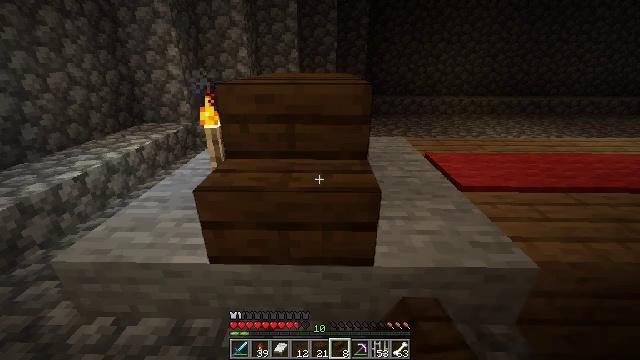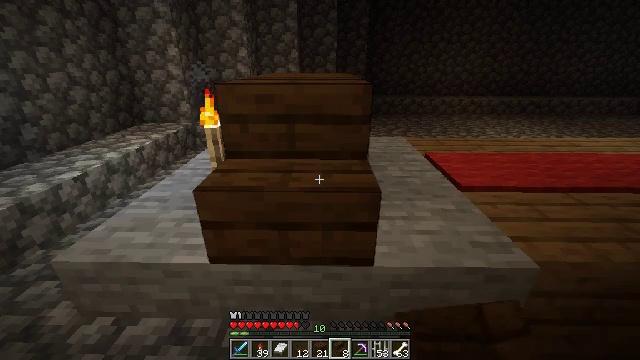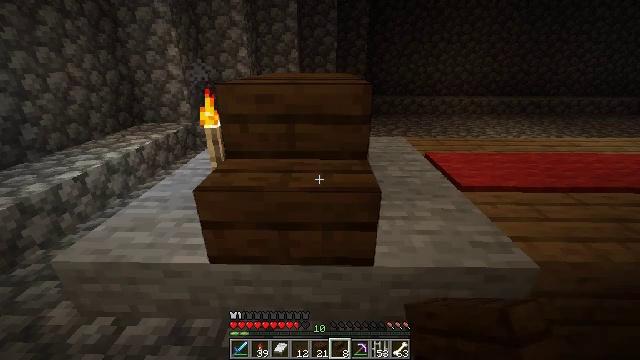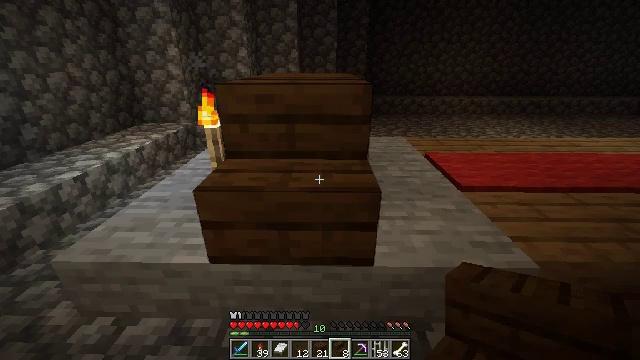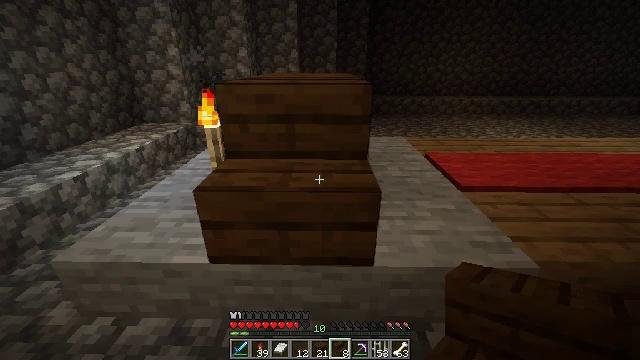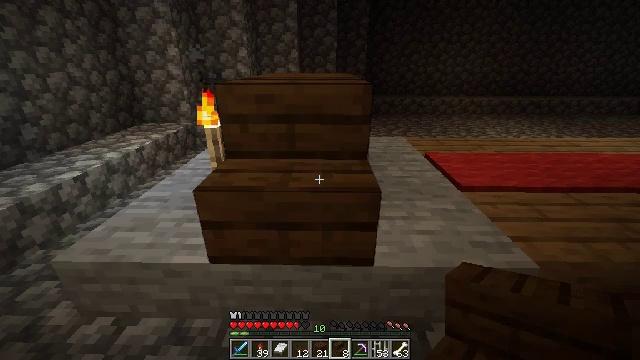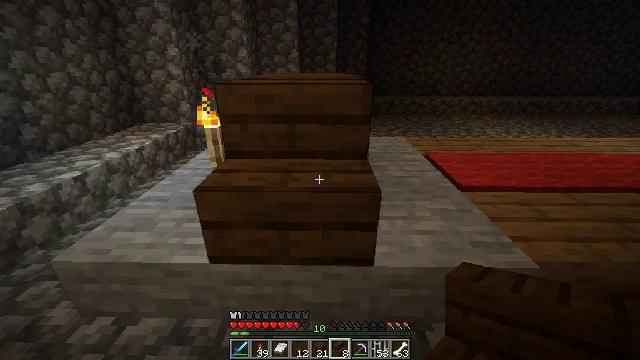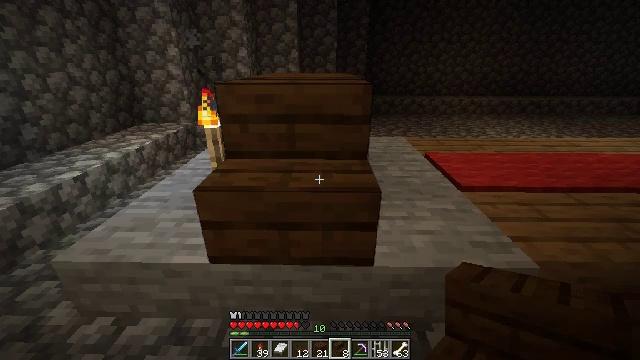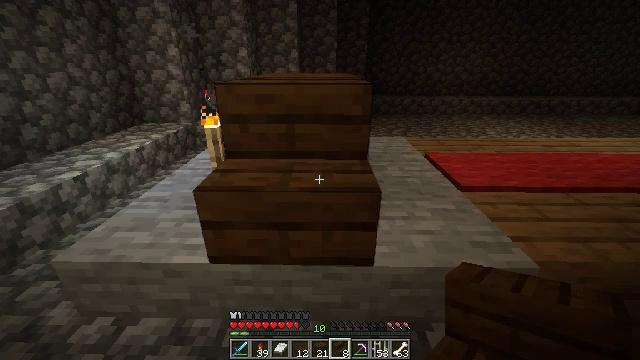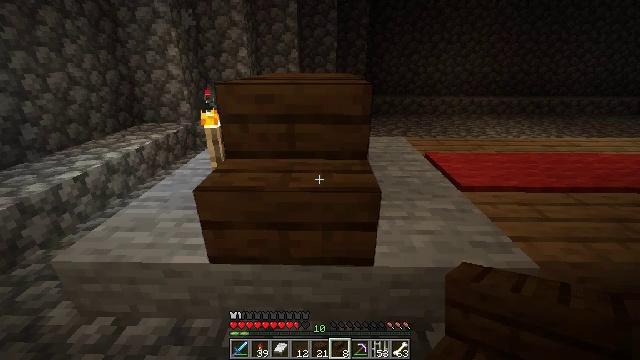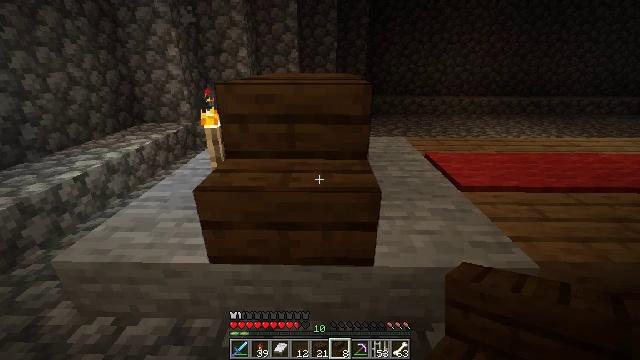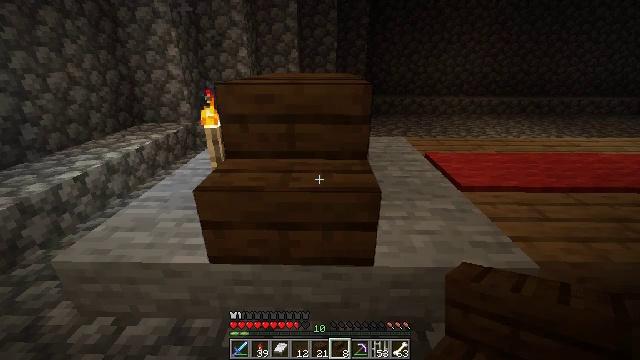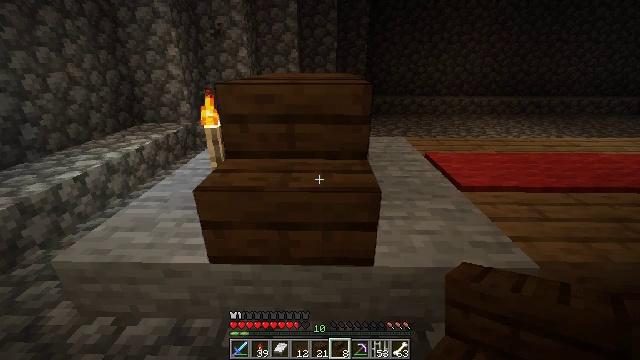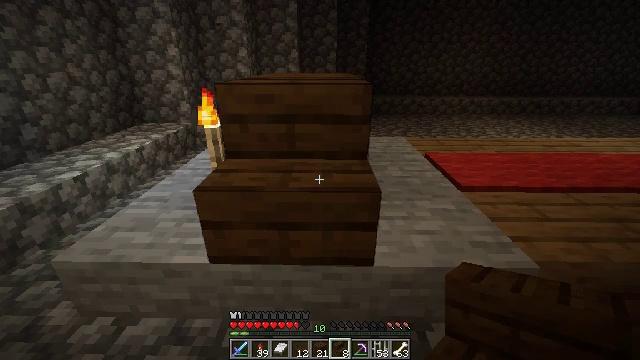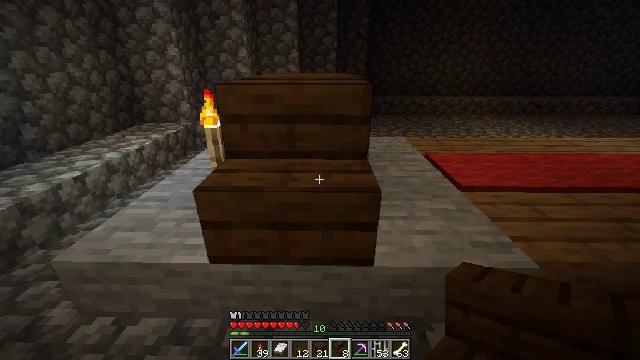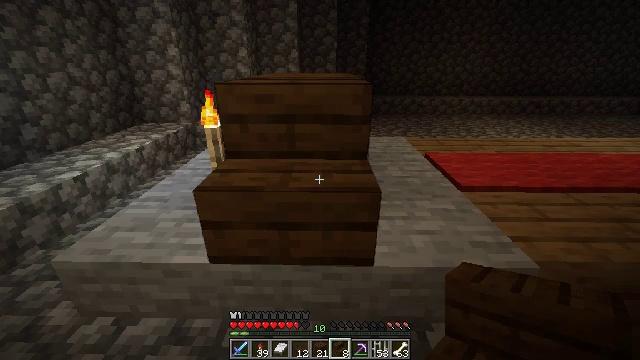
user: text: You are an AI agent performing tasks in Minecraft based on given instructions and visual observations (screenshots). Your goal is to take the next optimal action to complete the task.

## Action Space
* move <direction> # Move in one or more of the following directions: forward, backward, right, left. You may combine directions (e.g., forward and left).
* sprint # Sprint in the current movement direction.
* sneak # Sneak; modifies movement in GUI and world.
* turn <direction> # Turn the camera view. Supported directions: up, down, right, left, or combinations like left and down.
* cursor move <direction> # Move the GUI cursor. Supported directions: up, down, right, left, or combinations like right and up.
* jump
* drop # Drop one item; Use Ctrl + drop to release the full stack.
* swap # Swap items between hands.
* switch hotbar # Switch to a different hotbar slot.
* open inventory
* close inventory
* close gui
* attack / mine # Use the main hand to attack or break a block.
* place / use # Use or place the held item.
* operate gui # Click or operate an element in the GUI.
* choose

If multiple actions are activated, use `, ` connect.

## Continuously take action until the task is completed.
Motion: motion action
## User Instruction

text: Retrieve dark oak planks for building.
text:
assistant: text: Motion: no_op
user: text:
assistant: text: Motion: no_op
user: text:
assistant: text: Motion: no_op
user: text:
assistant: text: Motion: no_op
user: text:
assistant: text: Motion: no_op
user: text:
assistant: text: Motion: no_op
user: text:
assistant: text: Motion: no_op
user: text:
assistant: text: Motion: no_op
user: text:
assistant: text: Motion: no_op
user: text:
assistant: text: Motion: no_op
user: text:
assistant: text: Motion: no_op
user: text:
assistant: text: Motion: no_op
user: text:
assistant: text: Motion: no_op
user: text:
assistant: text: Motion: no_op
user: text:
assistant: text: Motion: no_op
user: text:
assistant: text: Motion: no_op
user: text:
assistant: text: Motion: no_op
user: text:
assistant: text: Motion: no_op
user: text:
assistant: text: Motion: no_op
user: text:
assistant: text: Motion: no_op
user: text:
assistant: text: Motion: no_op
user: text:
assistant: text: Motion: no_op
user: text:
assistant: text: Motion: no_op
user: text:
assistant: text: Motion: no_op
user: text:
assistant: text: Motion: no_op
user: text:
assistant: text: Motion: no_op
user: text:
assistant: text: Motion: no_op
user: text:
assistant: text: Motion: no_op
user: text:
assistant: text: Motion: no_op
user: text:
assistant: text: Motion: no_op